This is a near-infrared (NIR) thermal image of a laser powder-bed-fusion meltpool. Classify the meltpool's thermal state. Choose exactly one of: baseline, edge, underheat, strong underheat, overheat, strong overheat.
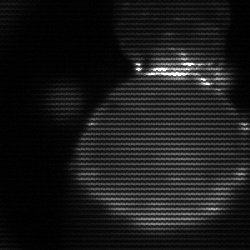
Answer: edge